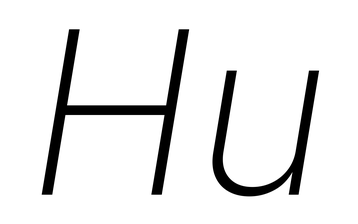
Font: Inter-Italic_ExtraLight_Italic